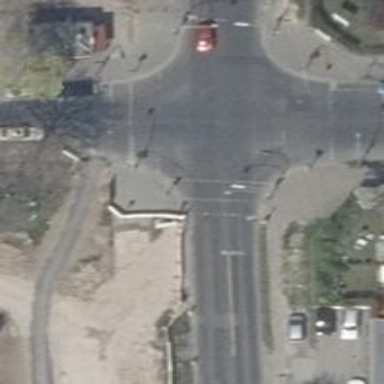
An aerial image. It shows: Footway with traffic signals at crossing.